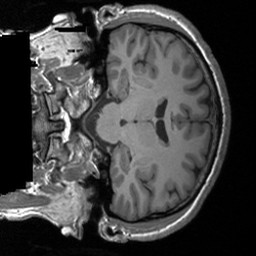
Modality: T1w
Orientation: coronal
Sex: male
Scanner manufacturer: siemens
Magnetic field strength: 3 T
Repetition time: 1.9 s
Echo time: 0.00226 s